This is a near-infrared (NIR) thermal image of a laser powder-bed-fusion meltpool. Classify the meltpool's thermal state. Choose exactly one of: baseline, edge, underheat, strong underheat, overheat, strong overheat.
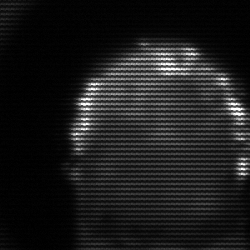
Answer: baseline